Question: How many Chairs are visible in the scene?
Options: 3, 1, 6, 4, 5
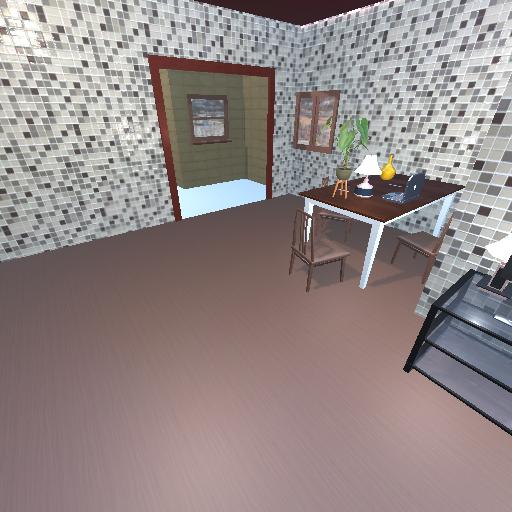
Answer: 3